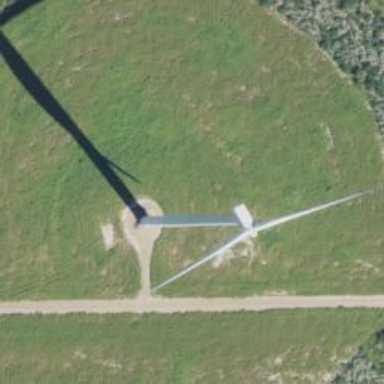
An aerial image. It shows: Wind generator using horizontal axis wind turbines.